Question: I need help in writing oracle query.
I have a data like as shown in the attached image.
There in the image i have 3 columns like 'serno','accorder','balance'.
i want to derive another column called difference which derivation is first two rows of sum of balance - next two rows sum of balance like that for all rows i need to get the difference.
For example as shown in the image differnce should be calculated as difference of first two rows balance data - next two rows of balance data i.e (43801 + 43801) - (103397.25+103397.25)

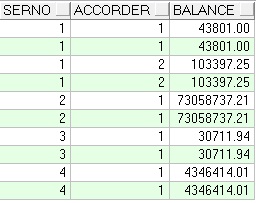
Answer: U can try using case statement as follow
'''
Select serNo,
( SUM(CASE accorder_
when 1 then balance
else 0 end)
- SUM(case.accorder_
when 2 then balance
else 0 end)) as finalAmount
from table name
group by serNo
'''